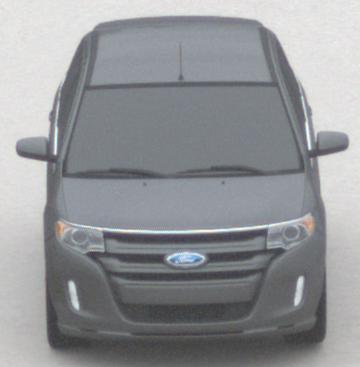
Make: Ford
Model: Edge
Detailed model: Gen. 1 Facelift
Model produced from: 2010
Model produced until: 2015
Doors: 5
Color: gray
Road condition: dry road
Daytime: midday
Contrast: low contrast